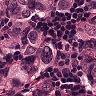
Metastatic tissue present: yes